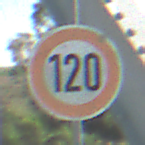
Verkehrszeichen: Geschwindigkeit120
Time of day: MorningAfternoon
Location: Outdoor (Special)
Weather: Clear
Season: NotSpecified
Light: Natural